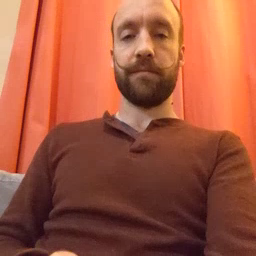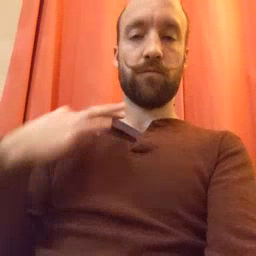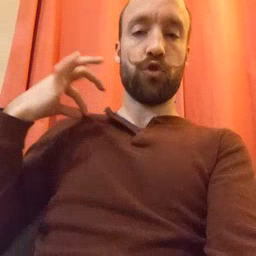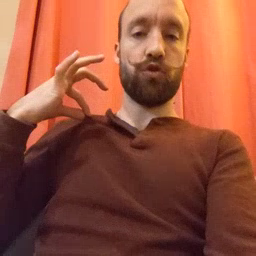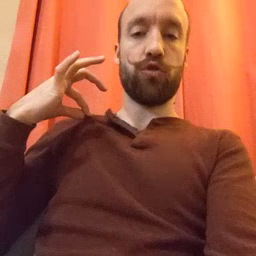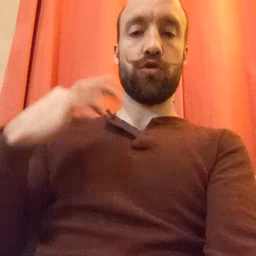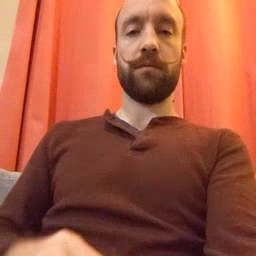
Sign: shirt